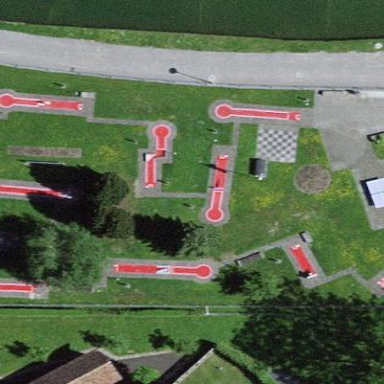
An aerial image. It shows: Miniature golf leisure land.